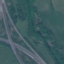
Label: Highway